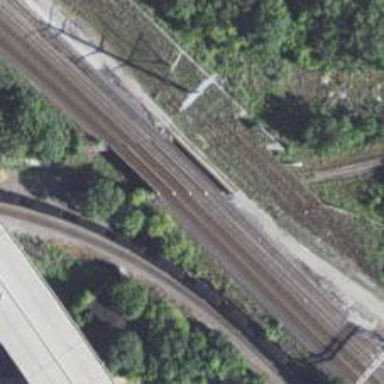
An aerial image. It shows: Railway bridge over siding.